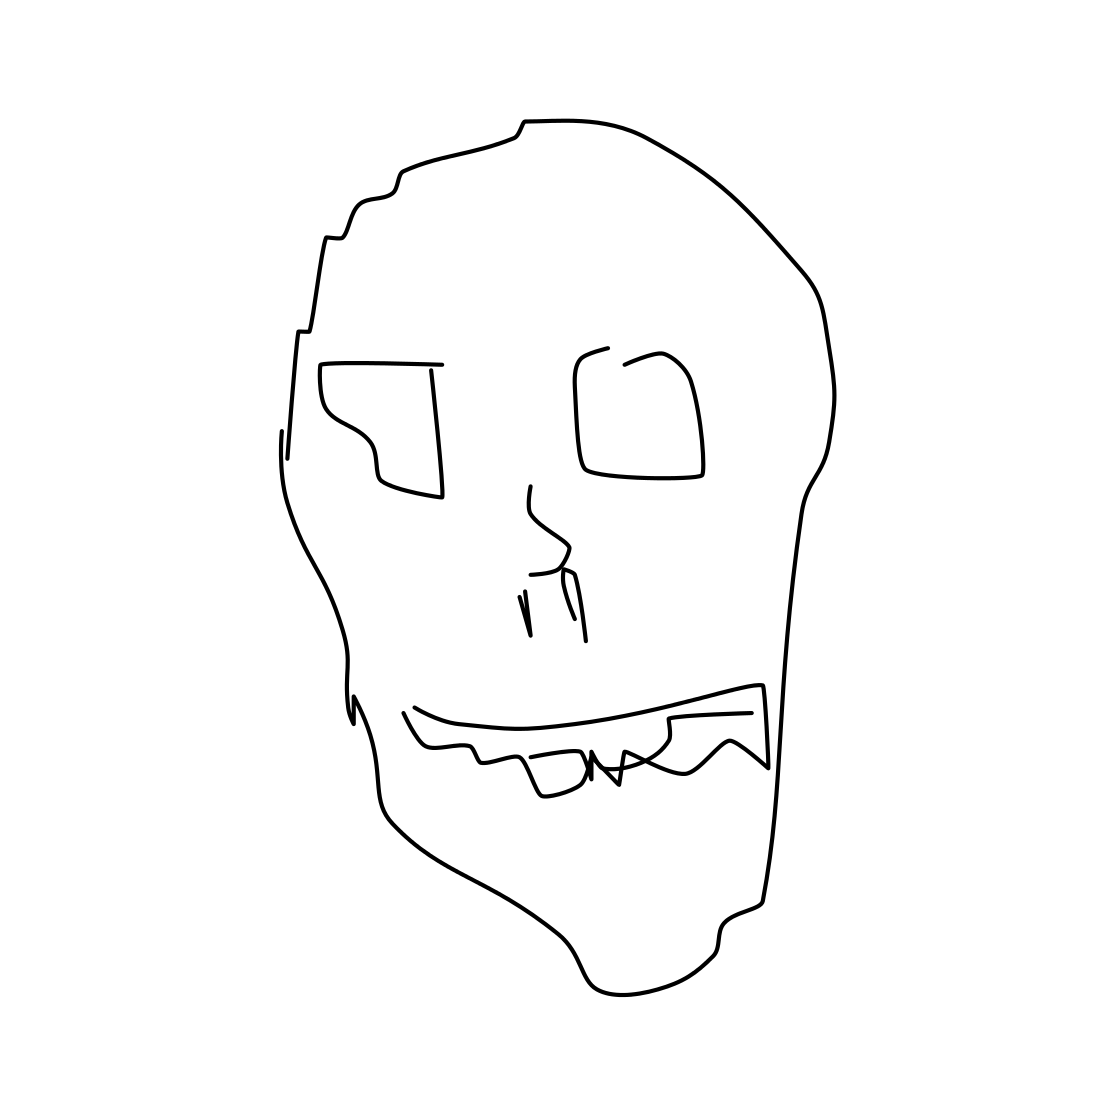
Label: skull